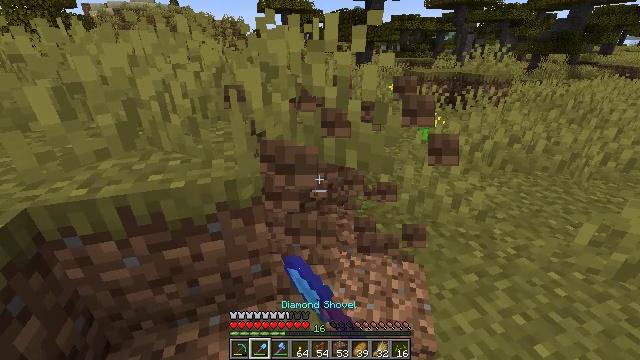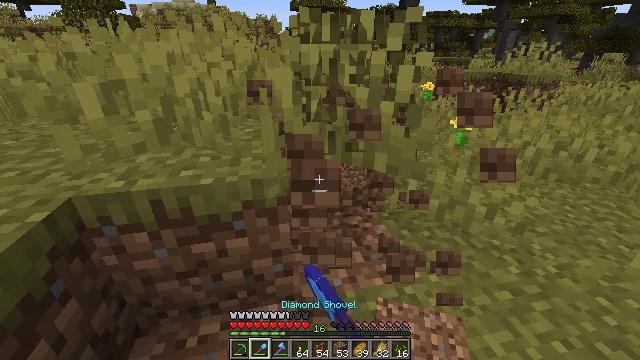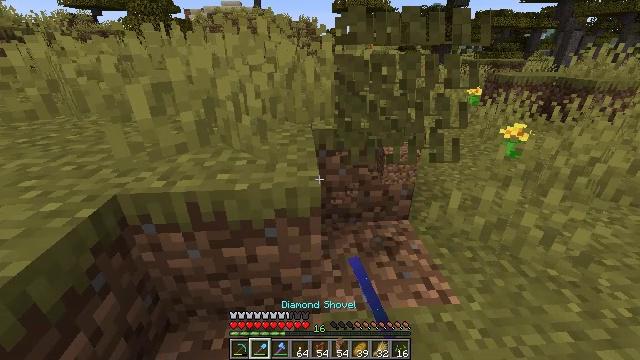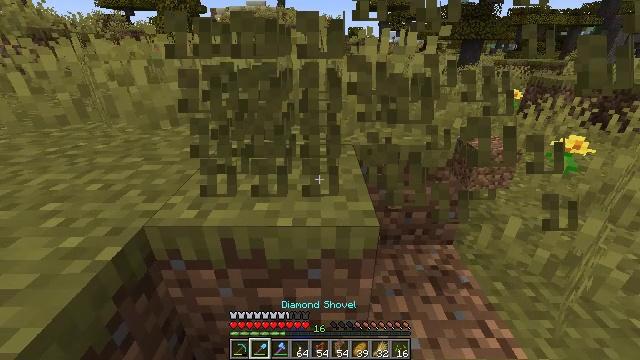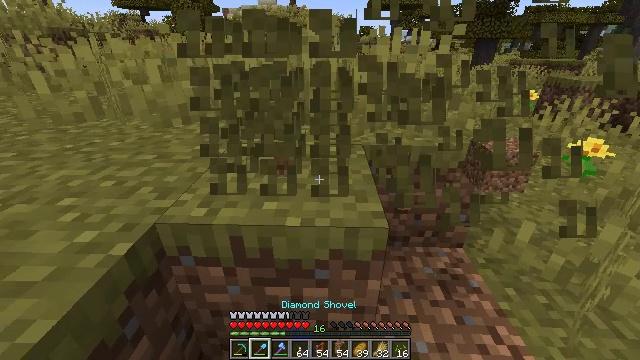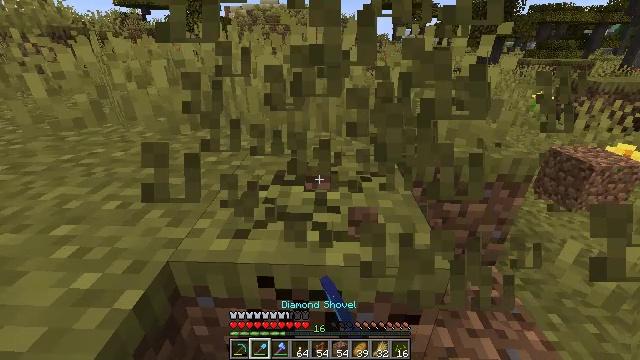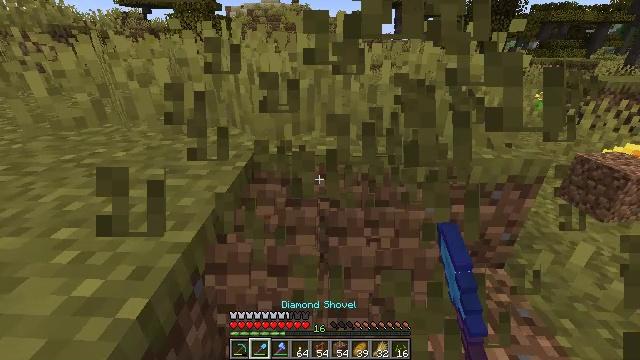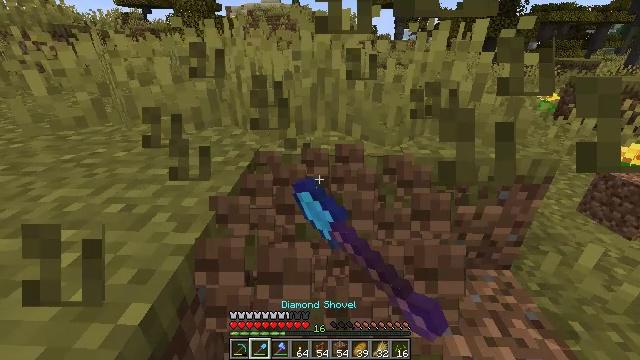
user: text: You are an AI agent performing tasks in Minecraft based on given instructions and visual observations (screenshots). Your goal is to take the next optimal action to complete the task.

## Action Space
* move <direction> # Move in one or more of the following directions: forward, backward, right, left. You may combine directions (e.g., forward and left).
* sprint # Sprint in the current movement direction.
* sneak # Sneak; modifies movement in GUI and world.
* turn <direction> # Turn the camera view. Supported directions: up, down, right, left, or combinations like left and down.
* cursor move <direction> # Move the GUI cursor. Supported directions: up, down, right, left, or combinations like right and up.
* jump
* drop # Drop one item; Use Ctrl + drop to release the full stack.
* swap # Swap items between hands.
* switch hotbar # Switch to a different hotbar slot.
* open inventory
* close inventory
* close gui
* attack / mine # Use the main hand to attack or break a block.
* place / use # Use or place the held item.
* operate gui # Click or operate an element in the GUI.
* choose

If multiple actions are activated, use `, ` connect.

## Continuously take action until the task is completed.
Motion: motion action
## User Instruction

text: Collect the grass from the surface.
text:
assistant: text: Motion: move forward and move left, turn left, attack / mine
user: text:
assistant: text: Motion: move forward and move left, turn left, attack / mine
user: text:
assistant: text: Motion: move forward and move left, turn left, attack / mine
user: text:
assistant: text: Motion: move forward and move left, turn left, attack / mine
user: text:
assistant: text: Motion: attack / mine
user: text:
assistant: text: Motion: attack / mine
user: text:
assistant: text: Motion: attack / mine
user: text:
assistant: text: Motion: attack / mine